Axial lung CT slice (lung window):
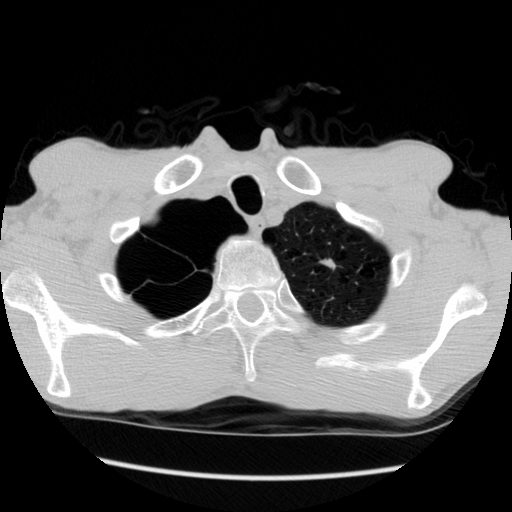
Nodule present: yes
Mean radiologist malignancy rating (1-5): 3